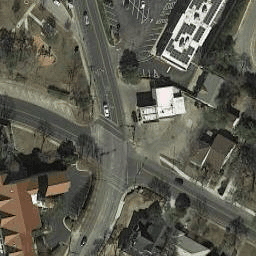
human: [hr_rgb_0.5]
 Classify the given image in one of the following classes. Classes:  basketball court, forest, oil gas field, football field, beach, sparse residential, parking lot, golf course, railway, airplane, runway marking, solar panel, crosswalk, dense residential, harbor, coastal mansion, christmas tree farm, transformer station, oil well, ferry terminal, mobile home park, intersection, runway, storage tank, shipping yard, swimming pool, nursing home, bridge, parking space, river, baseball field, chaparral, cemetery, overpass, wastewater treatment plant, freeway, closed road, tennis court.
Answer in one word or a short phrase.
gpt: intersection